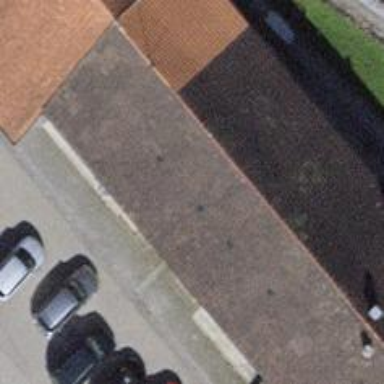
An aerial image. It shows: Restaurant.